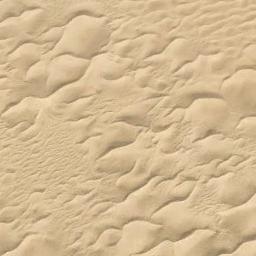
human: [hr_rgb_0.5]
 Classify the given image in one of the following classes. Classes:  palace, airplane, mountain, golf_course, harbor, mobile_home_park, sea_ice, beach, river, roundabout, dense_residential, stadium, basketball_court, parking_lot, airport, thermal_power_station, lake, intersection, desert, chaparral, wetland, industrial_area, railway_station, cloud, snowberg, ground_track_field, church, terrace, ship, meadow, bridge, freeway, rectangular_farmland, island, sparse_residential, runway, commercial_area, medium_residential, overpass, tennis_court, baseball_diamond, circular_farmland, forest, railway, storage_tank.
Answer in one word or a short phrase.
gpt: desert